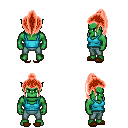
a pixel art fantasy rpg character, male body template, orc, green skin, teal pirate shirt, teal pants, red long topknot hairstyle, brown slippers, four views (front, back, left, right), 2x2 character sprite sheet, small pixel art, hard edges, no anti-aliasing